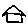
Label: house